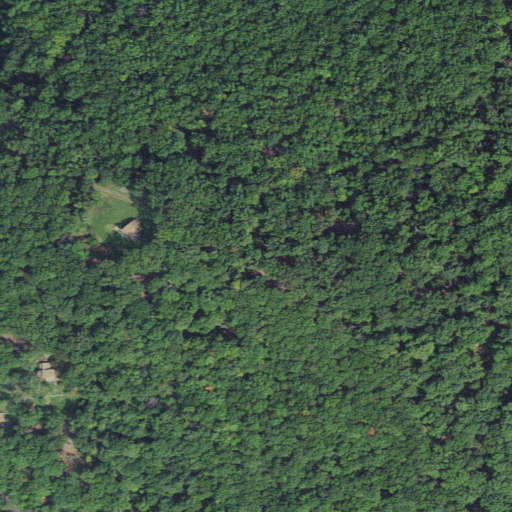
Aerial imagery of mountain in Virginia named Hardwick Mountain containing deciduous forest, open development, and mixed forest